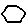
Label: hexagon